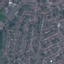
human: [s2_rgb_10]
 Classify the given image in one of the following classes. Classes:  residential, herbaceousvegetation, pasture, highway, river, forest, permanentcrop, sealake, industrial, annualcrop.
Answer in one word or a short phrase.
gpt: Residential